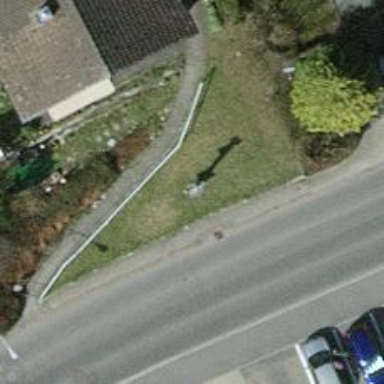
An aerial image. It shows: Wayside cross with historic significance.